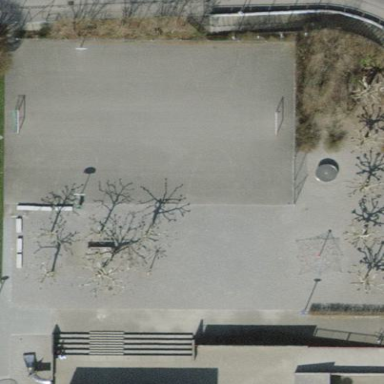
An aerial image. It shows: Asphalt soccer pitch for leisure land.